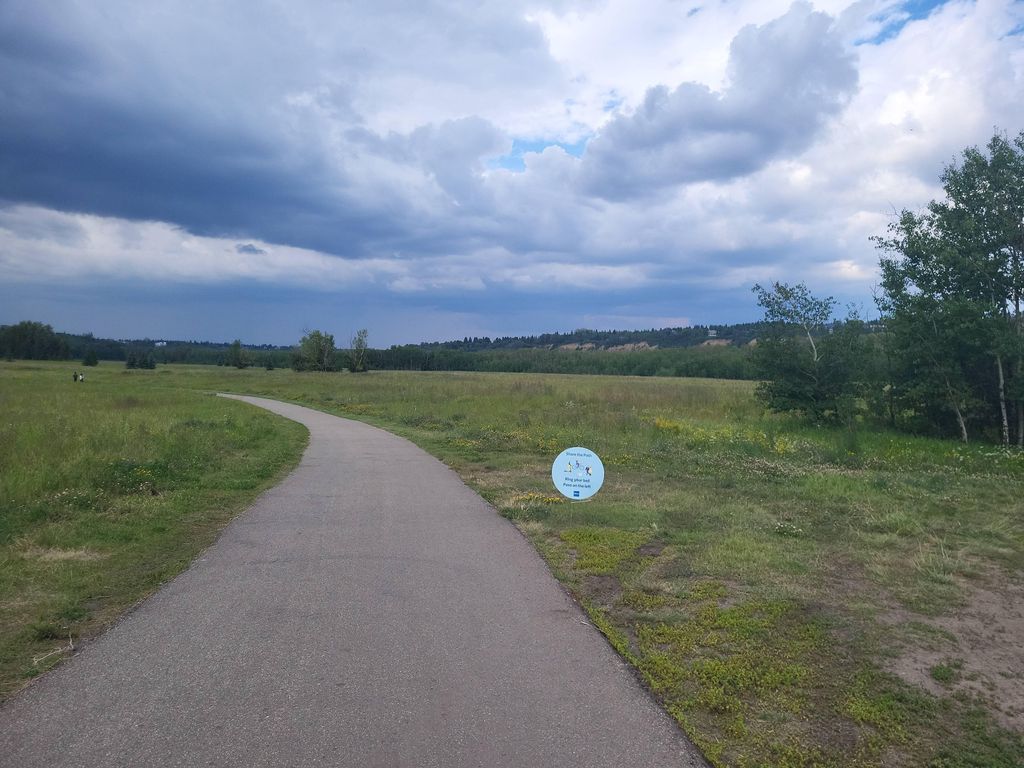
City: edmonton